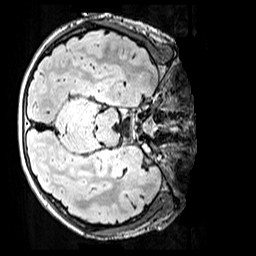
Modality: FLAIR
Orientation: axial
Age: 11
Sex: male
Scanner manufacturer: siemens
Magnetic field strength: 3 T
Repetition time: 5 s
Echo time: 0.388 s